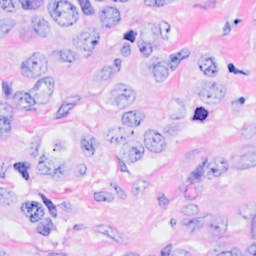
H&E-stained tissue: Breast